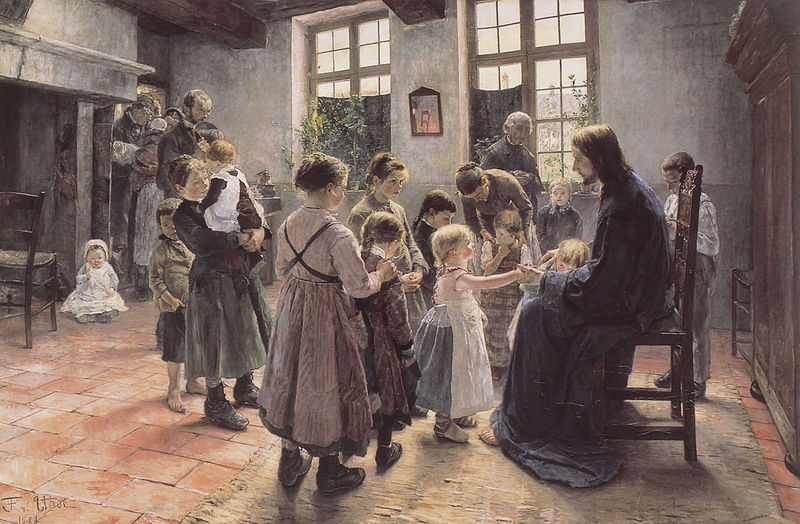
Titel: Lasset die Kinder zu mir kommen
Künstler: Fritz von Uhde
Institution: Leipzig, Museum der bildenden Künste
Schlagwörter: blau, gemälde, hand, mann, weiß, frauen, menschen, mädchen, sitzen, blumen, fenster, frau, hell, holz, kleid, kleider, männer, raum, schwarz, stuhl, zimmer, haus, rot, teppich, alt, bart, jung, arm, arme, neues testament, bild, hände, spiegel, vorhang, öl, boden, land, gewand, haare, sitzend, familie, mutter, vater, pflanzen, rosa, bauern, kamin, kinder, schürze, dutt, schrank, schuhe, schule, zöpfe, jungen, schürzen, baby, wohnung, zeitgenössisch, barfuss, alter, krank, unterschrift, fenter, babys, fliesen, schlange, stiefel, leibl, christus, jesus, manierismus, priester, segen, audienz, predigt, heilung, kranke, frün, bäuerlich, schürtze, kleinkinder, heiler, sfrauen, mänbner, menschzen